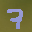
Label: 7